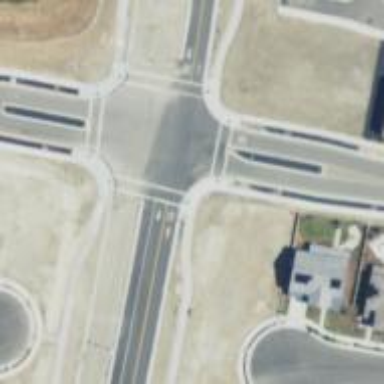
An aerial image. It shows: Marked road crossing.